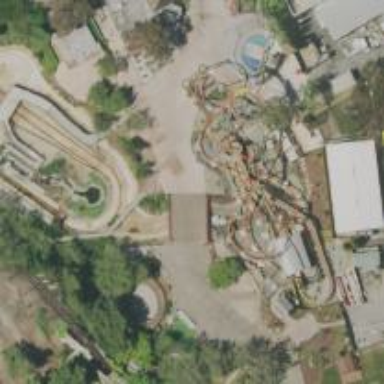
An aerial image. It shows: Thrilling roller coaster attraction.